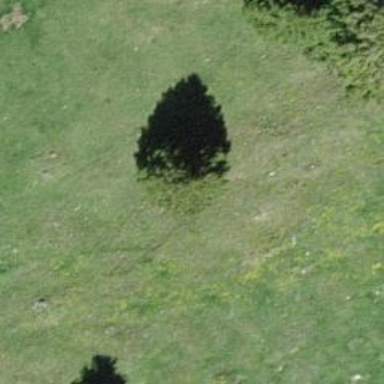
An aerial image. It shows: Needle-leaved tree in natural setting.